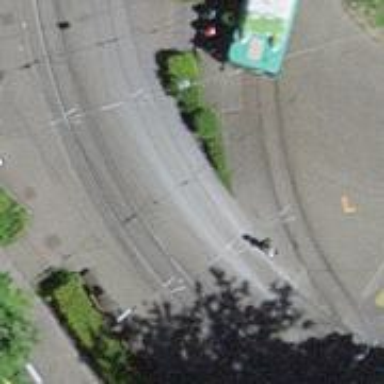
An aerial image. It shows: Tram stop with public transport connection.